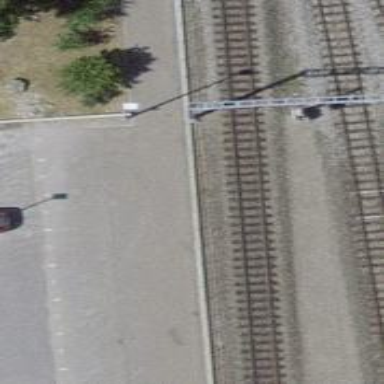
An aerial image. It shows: Narrow-gauge railway with electrified contact line.